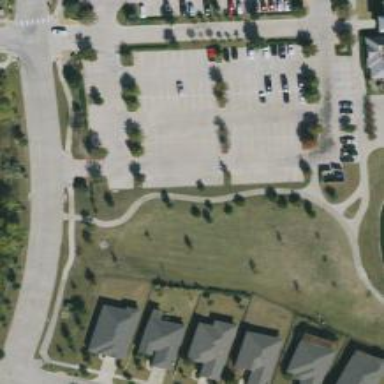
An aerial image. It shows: Path designated for golf carts.